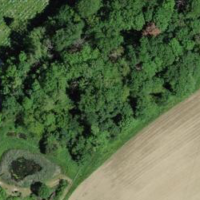
EUNIS habitat code: 25
Species observed at this site:
Acrocephalus arundinaceus
Prunus lusitanica
Euonymus europaeus
Osmia bicornis
Prunus spinosa
Symphoricarpos albus